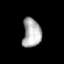
Tissue: prostate
Cell type: T cells
Senescence score: 0.7353
Nuclear area (px): 527
Mean DAPI intensity: 173.211